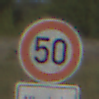
Verkehrszeichen: Geschwindigkeit50
Zusatzzeichen unten: HinweisDurchVerbaleAngabe10
Umgebung: Outdoor, Nature
Tageszeit: MorningAfternoon
Wetter: Clear
Licht: Natural
Jahreszeit: NotSpecified
Kontrast: HighContrast